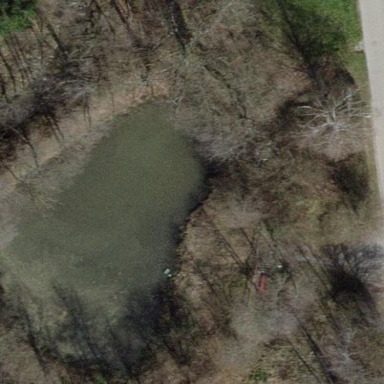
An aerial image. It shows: Pond with natural water.